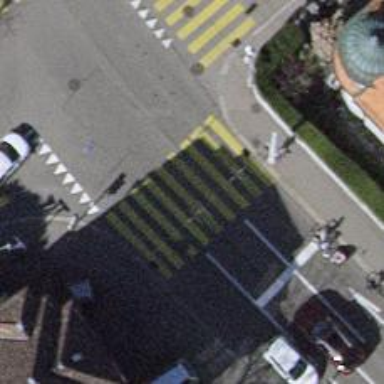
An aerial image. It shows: Zebra crossing with traffic signals.